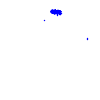
Particle: electron